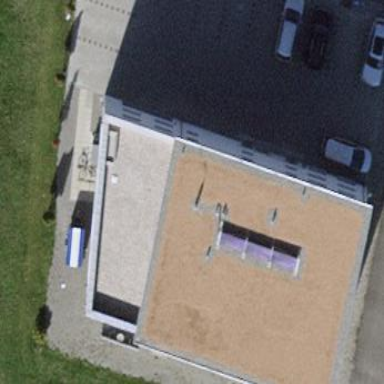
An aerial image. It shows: Commercial building.